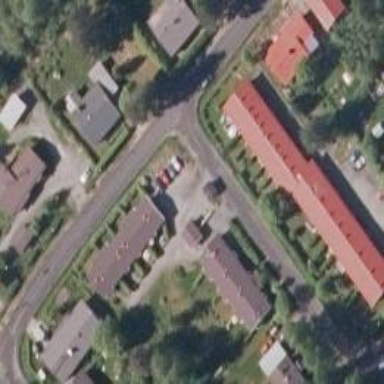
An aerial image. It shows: Terrace building.